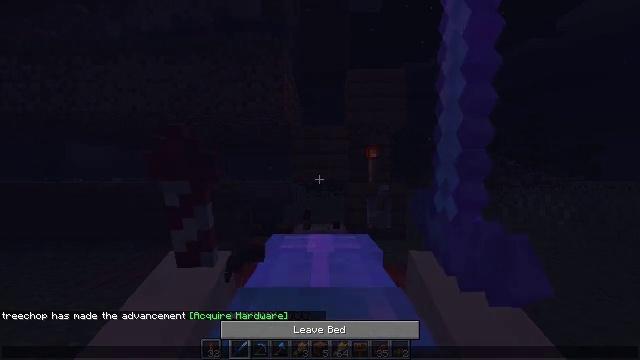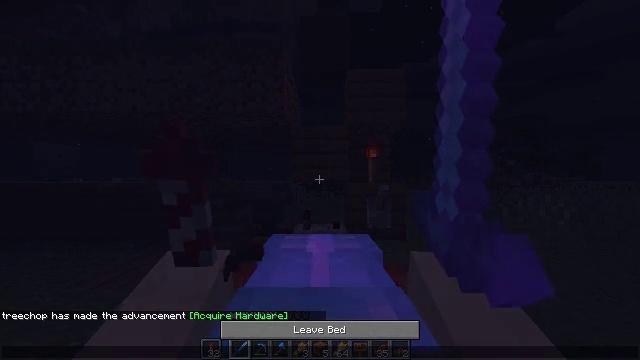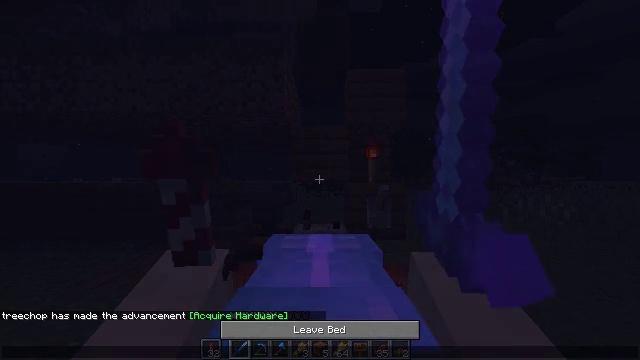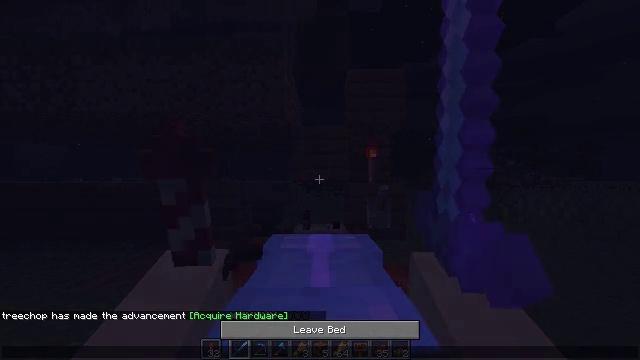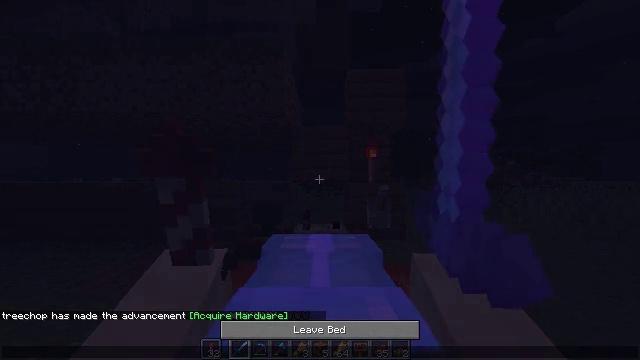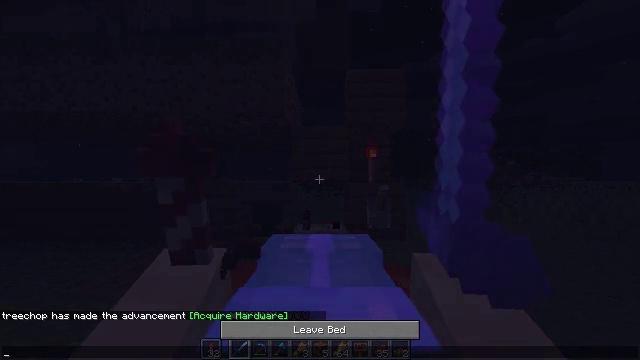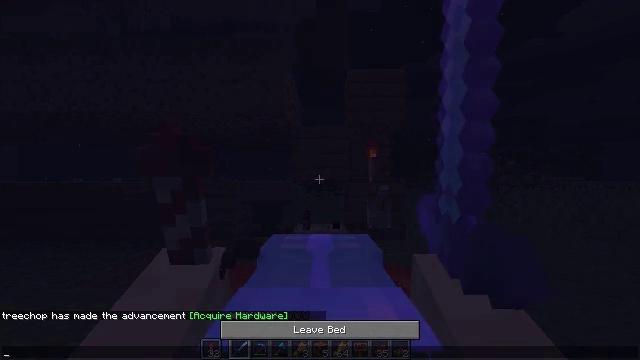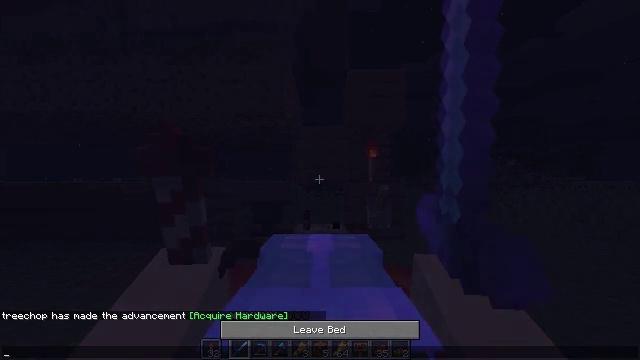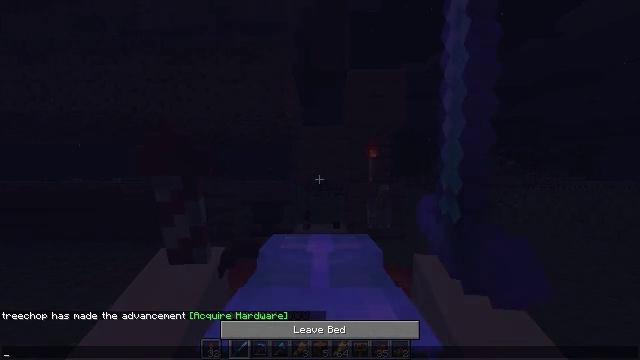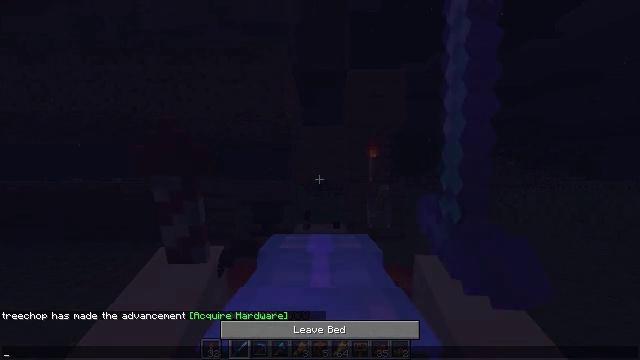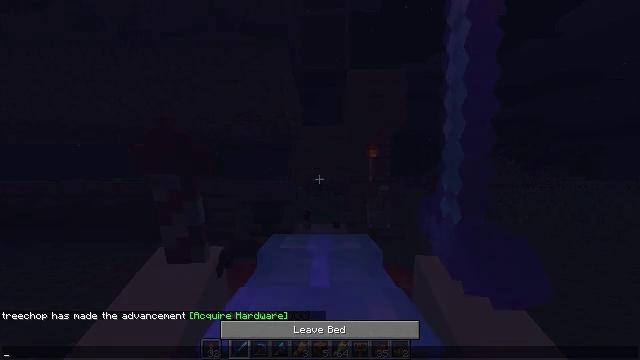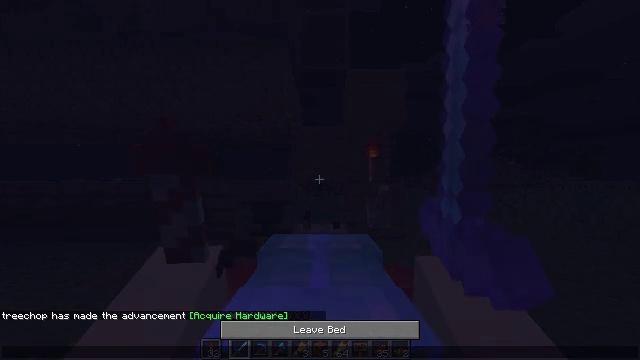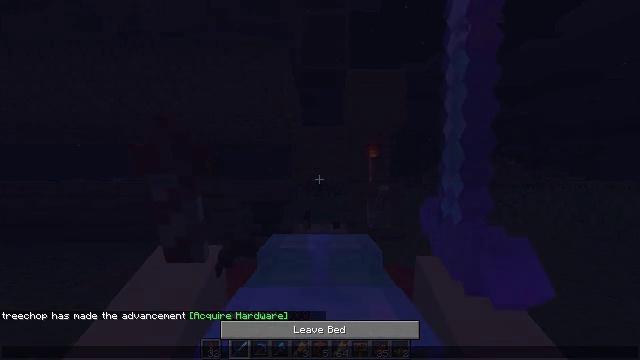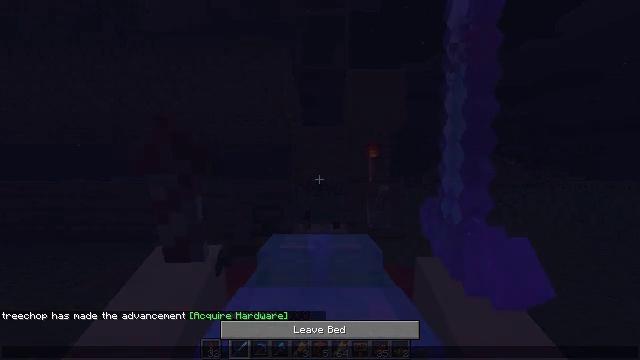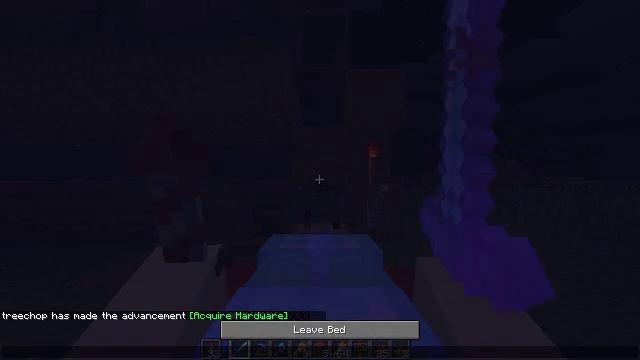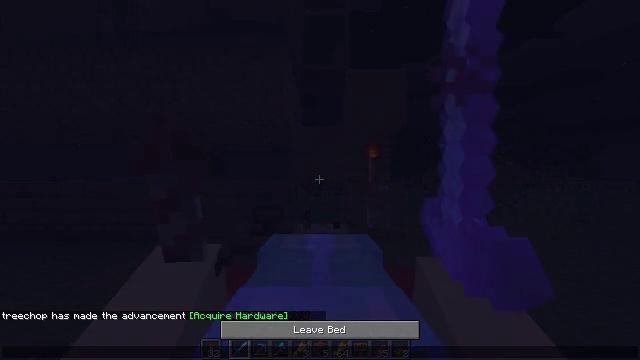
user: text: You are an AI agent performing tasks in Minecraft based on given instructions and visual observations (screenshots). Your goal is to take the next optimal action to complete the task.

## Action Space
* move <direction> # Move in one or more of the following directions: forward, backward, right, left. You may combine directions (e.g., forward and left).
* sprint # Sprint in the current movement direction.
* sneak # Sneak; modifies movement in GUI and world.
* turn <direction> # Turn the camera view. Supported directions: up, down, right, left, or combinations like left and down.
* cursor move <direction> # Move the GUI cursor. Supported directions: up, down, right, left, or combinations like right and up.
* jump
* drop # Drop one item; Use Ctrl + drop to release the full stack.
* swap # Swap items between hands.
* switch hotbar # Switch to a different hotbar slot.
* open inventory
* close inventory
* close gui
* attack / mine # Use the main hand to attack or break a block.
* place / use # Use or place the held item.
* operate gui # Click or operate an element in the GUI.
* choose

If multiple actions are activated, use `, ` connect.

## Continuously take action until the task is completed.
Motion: motion action
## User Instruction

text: Mine the red bed from the ground.
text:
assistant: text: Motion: no_op
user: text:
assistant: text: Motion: no_op
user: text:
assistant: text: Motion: no_op
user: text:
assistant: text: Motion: no_op
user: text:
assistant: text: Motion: no_op
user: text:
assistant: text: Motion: no_op
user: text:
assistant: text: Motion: no_op
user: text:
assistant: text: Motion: no_op
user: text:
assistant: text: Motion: no_op
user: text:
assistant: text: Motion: no_op
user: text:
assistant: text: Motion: no_op
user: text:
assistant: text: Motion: no_op
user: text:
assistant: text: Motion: no_op
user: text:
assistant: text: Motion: no_op
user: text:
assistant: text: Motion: no_op
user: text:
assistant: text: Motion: no_op
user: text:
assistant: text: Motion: no_op
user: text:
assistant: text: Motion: no_op
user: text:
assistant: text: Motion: no_op
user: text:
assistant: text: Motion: no_op
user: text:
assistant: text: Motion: no_op
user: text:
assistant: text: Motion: no_op
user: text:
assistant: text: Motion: no_op
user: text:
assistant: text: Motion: no_op
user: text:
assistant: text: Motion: no_op
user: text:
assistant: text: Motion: no_op
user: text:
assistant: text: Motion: no_op
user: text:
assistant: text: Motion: no_op
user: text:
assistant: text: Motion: no_op
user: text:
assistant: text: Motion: no_op